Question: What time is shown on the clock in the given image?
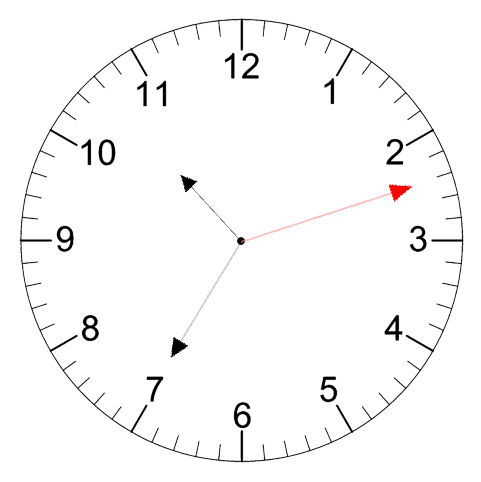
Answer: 10:35:12